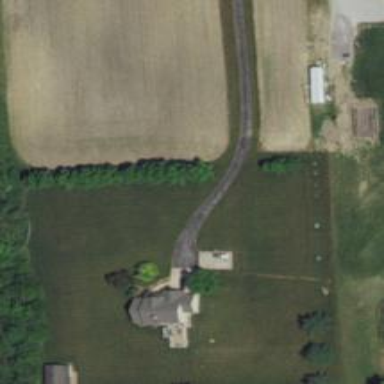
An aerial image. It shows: Driveway.